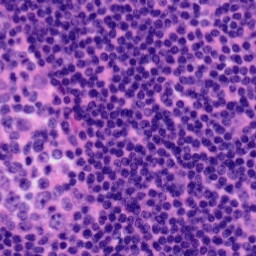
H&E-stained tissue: Tonsil